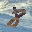
Label: 8